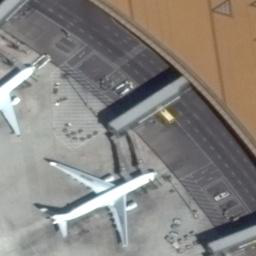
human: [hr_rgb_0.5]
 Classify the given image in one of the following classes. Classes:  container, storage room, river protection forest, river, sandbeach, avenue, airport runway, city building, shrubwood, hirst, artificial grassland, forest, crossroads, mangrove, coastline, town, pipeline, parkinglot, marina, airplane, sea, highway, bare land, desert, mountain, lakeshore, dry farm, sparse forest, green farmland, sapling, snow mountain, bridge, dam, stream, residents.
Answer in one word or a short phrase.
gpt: airplane